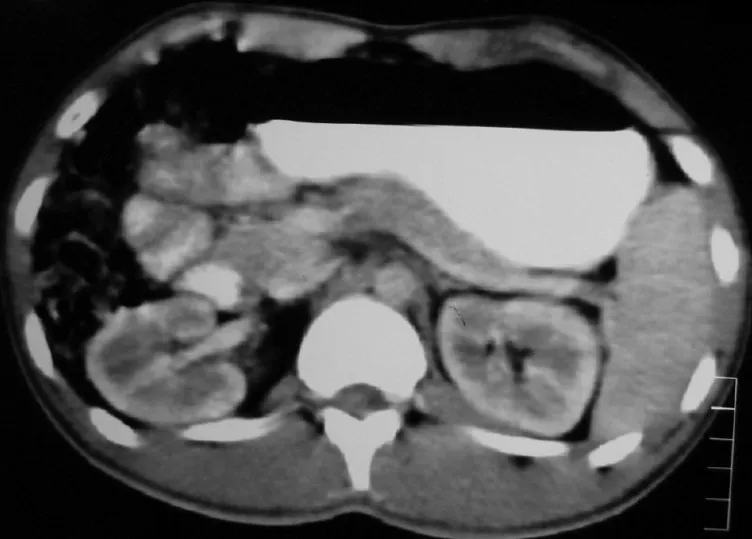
CT abdomen (2008) shows reduction of para aortic lymphnodes to sub centimeter size after chemo.
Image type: radiology (ct)